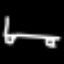
Label: bed